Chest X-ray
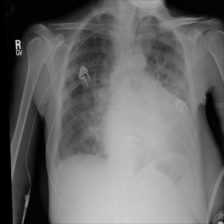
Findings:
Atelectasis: negative
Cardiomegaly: positive
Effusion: negative
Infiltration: negative
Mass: negative
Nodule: negative
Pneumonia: negative
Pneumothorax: negative
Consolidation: negative
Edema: negative
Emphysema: negative
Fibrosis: negative
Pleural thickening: negative
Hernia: negative